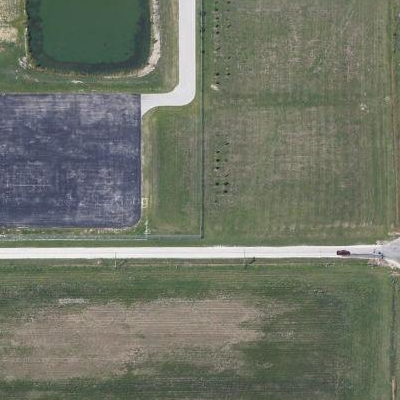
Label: bField